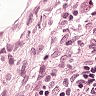
Metastatic tissue present: no